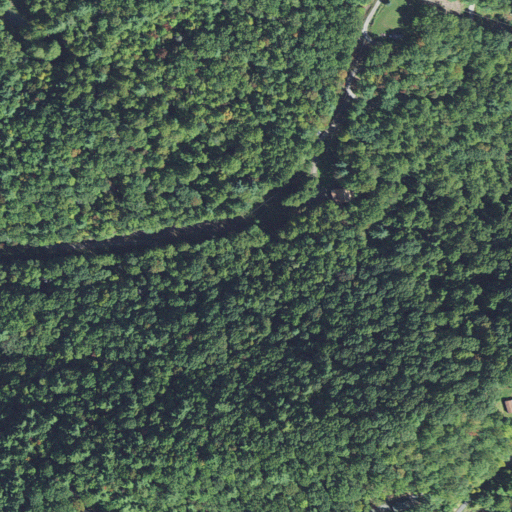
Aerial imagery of gap in North Carolina named Coley Gap containing deciduous forest, mixed forest, and open development